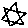
Label: star